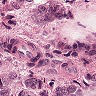
Metastatic tissue present: yes